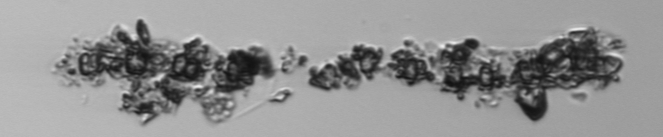
Label: Thalassiosira_TAG_external_detritus